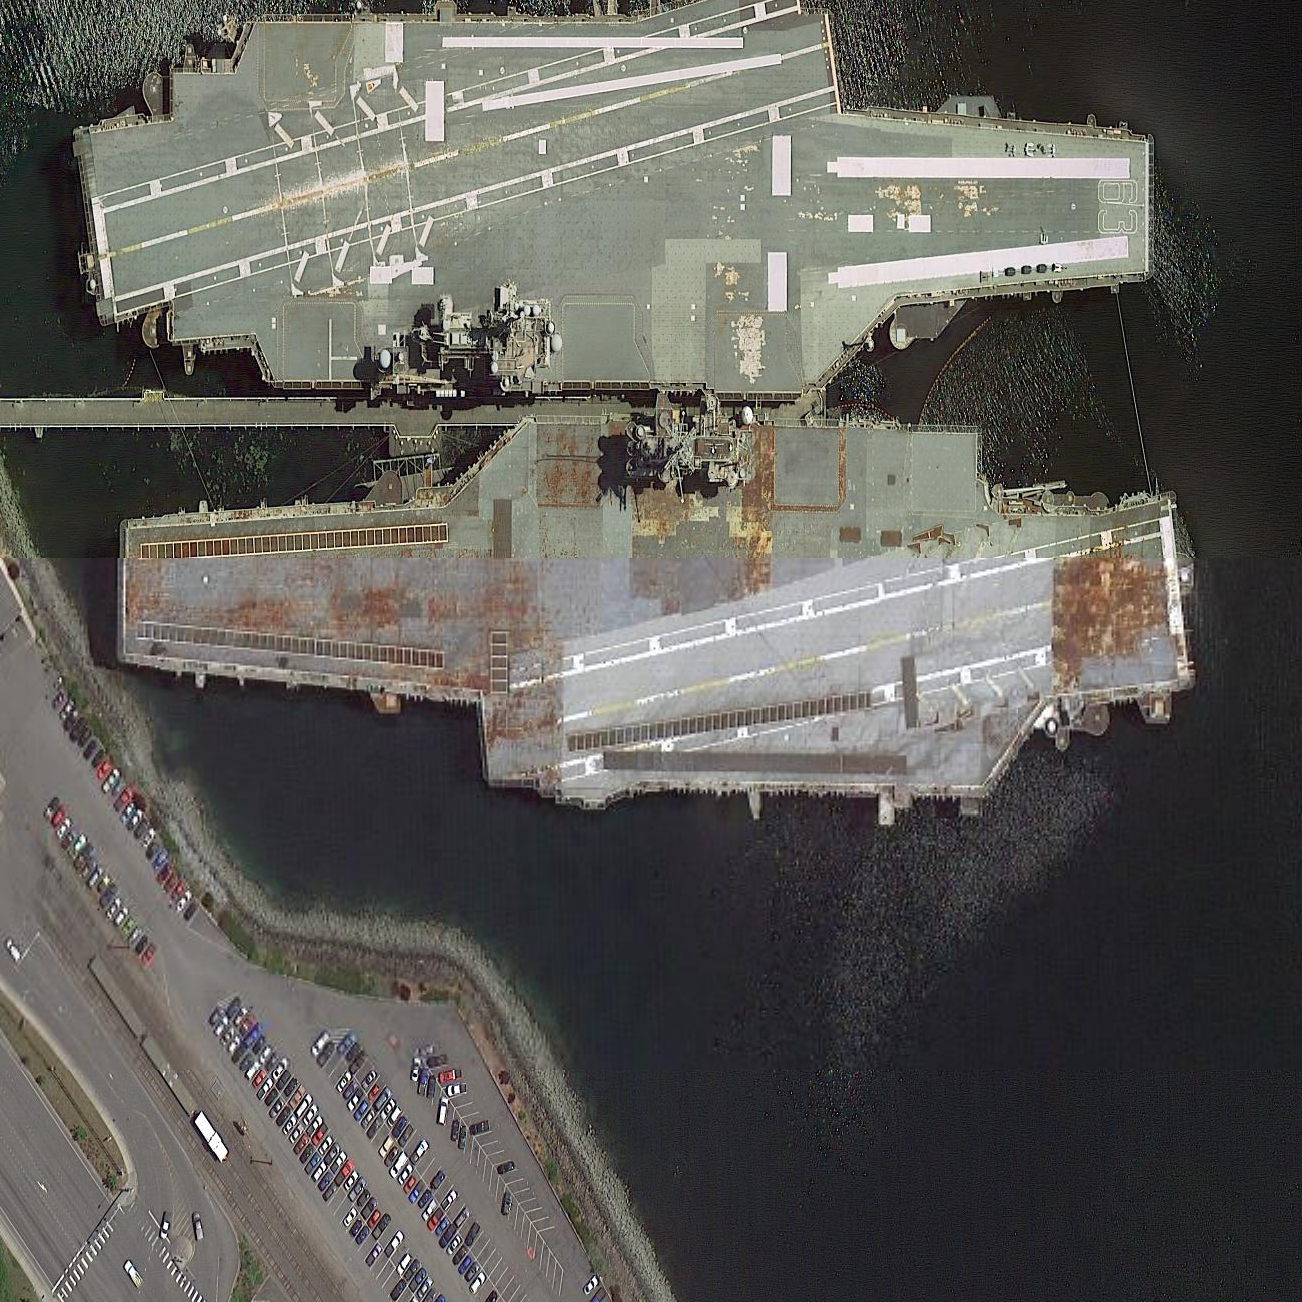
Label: aircraft_carrier